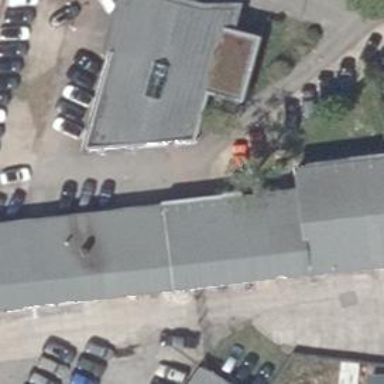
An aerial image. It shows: Commercial building.